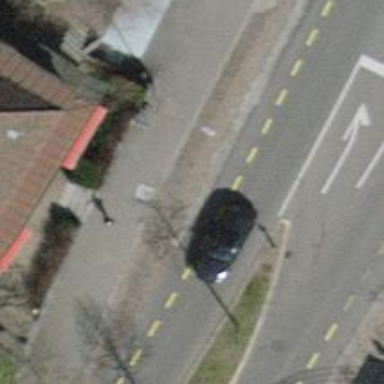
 serving as platform for public transportation."